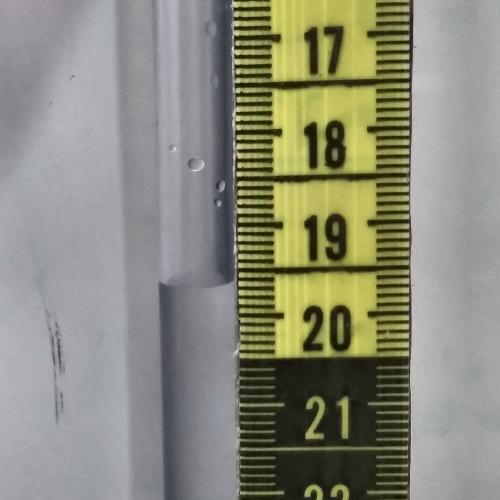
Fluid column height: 19.6 cm